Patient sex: F
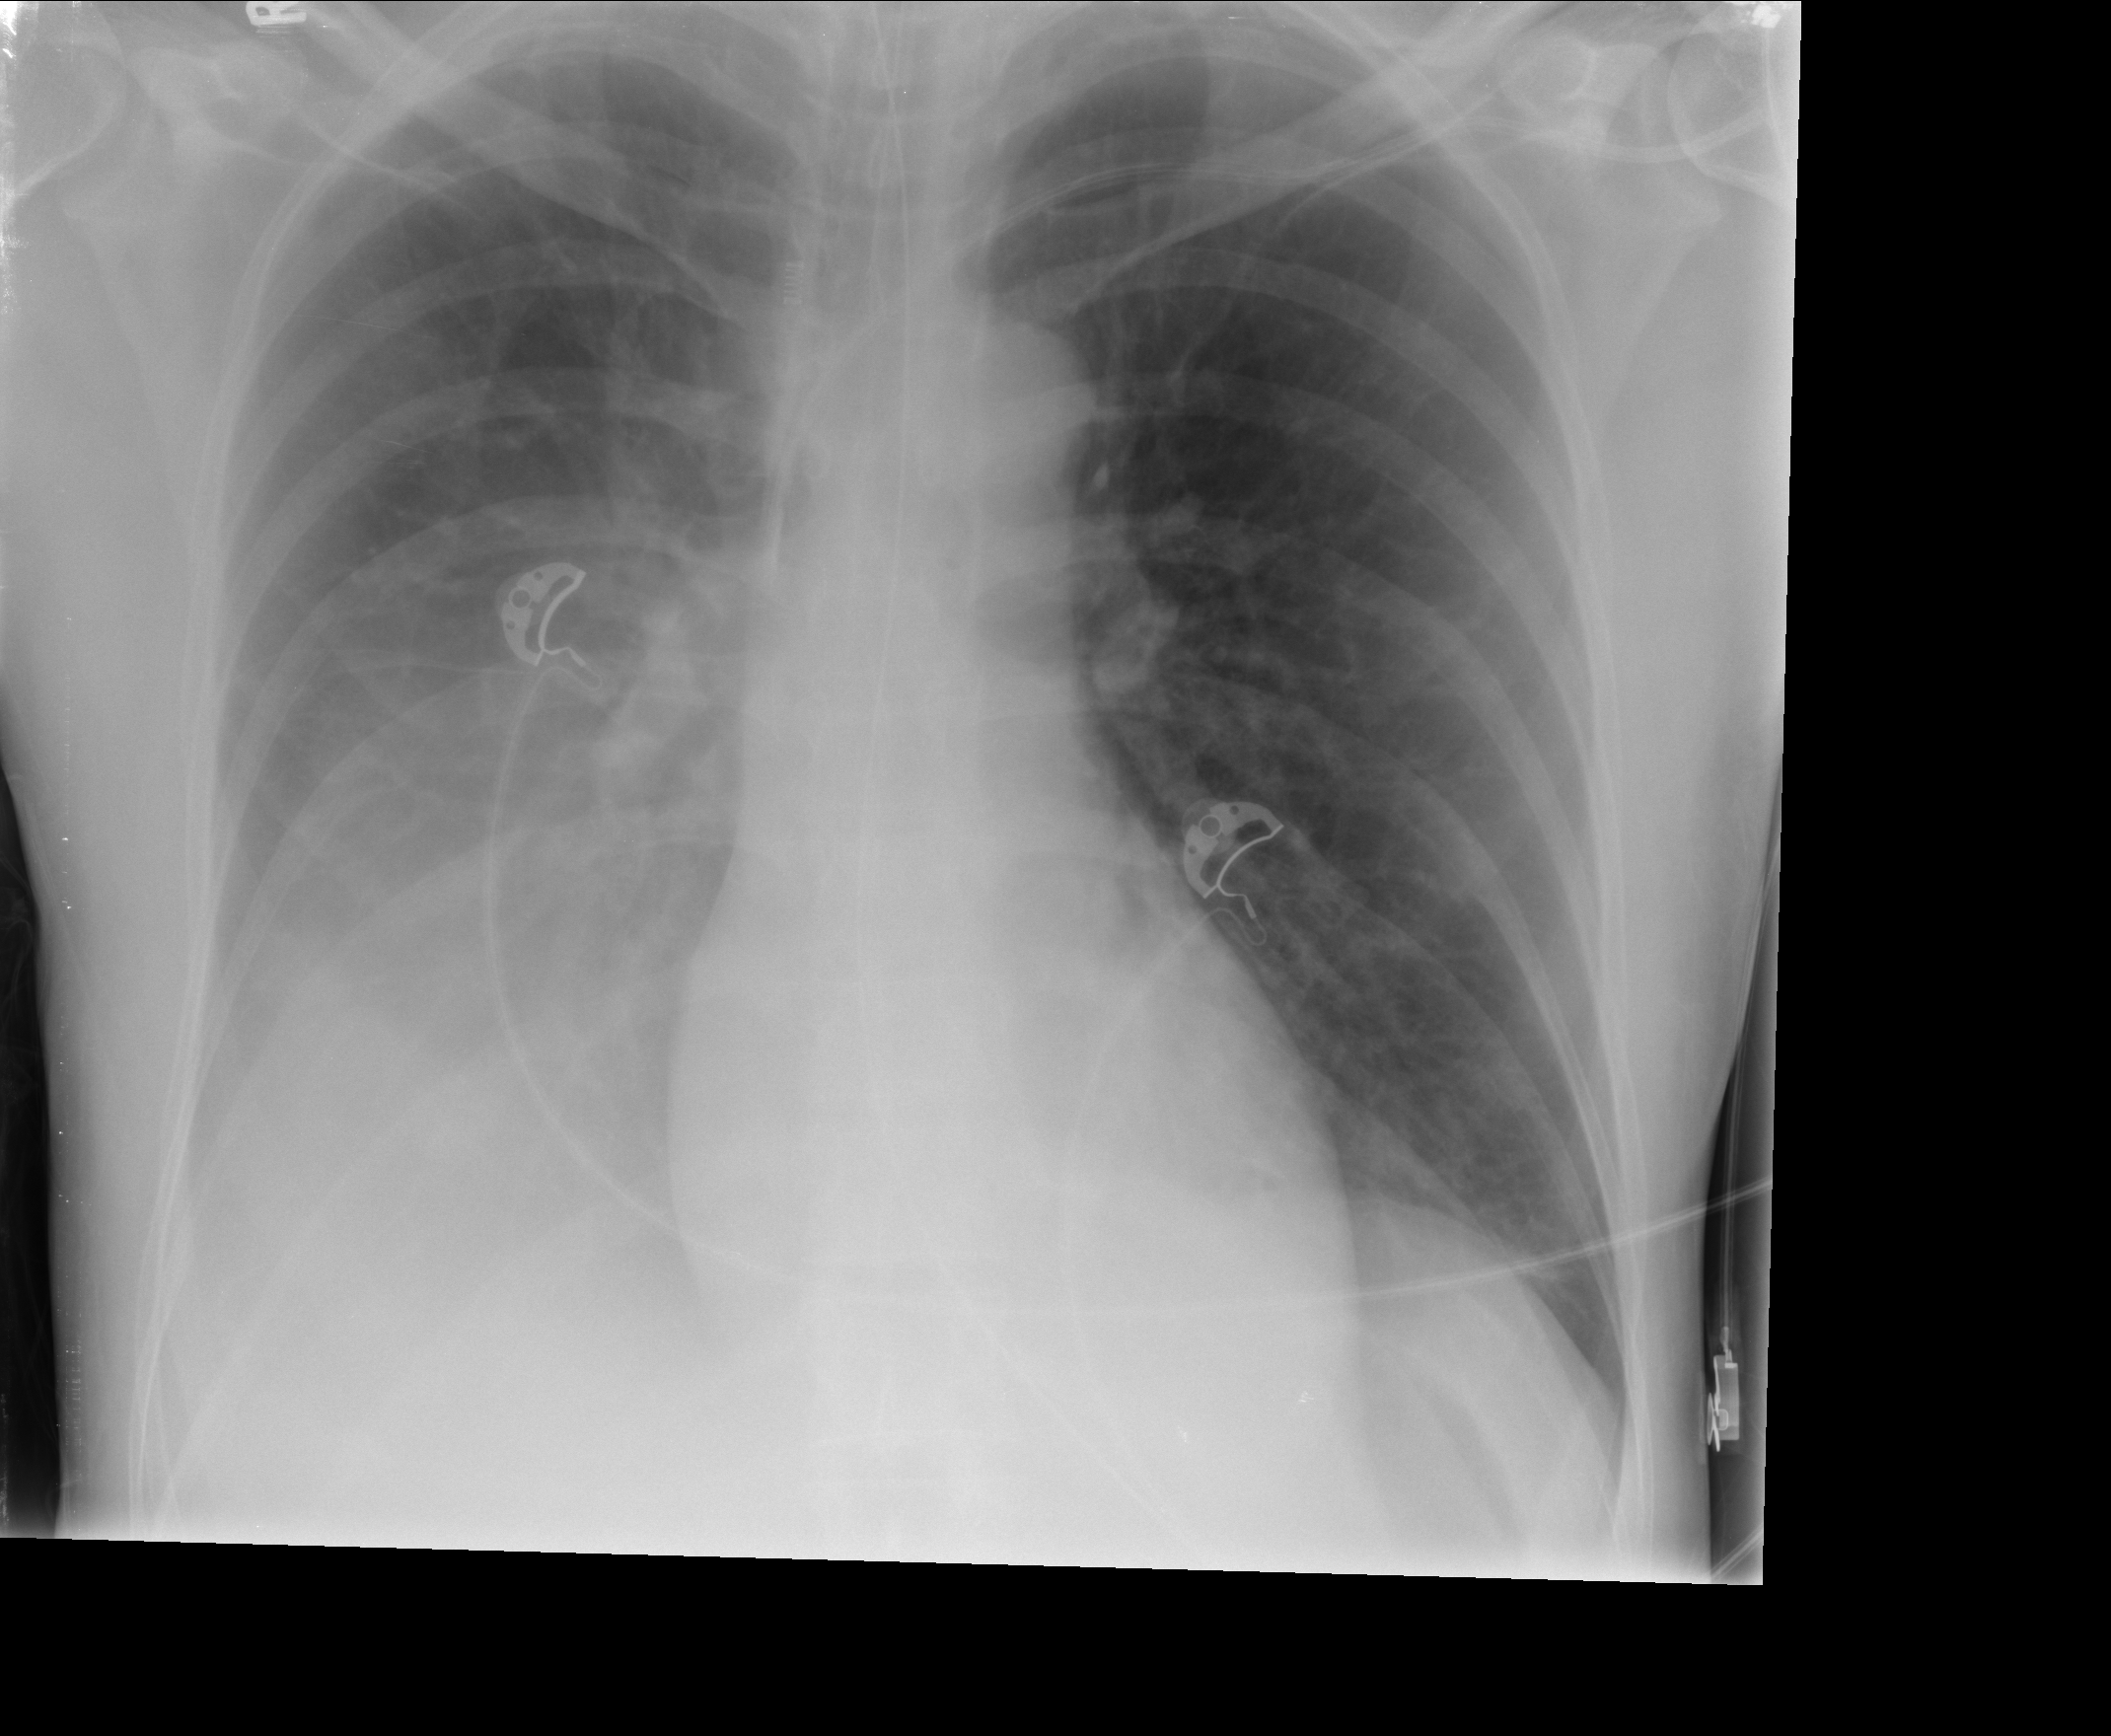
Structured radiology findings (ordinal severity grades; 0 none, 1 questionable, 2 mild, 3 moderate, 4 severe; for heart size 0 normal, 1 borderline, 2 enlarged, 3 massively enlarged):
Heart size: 0
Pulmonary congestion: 0
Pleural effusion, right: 3
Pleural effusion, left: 0
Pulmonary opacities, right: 0
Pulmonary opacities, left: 0
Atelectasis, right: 3
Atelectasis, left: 0